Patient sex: F
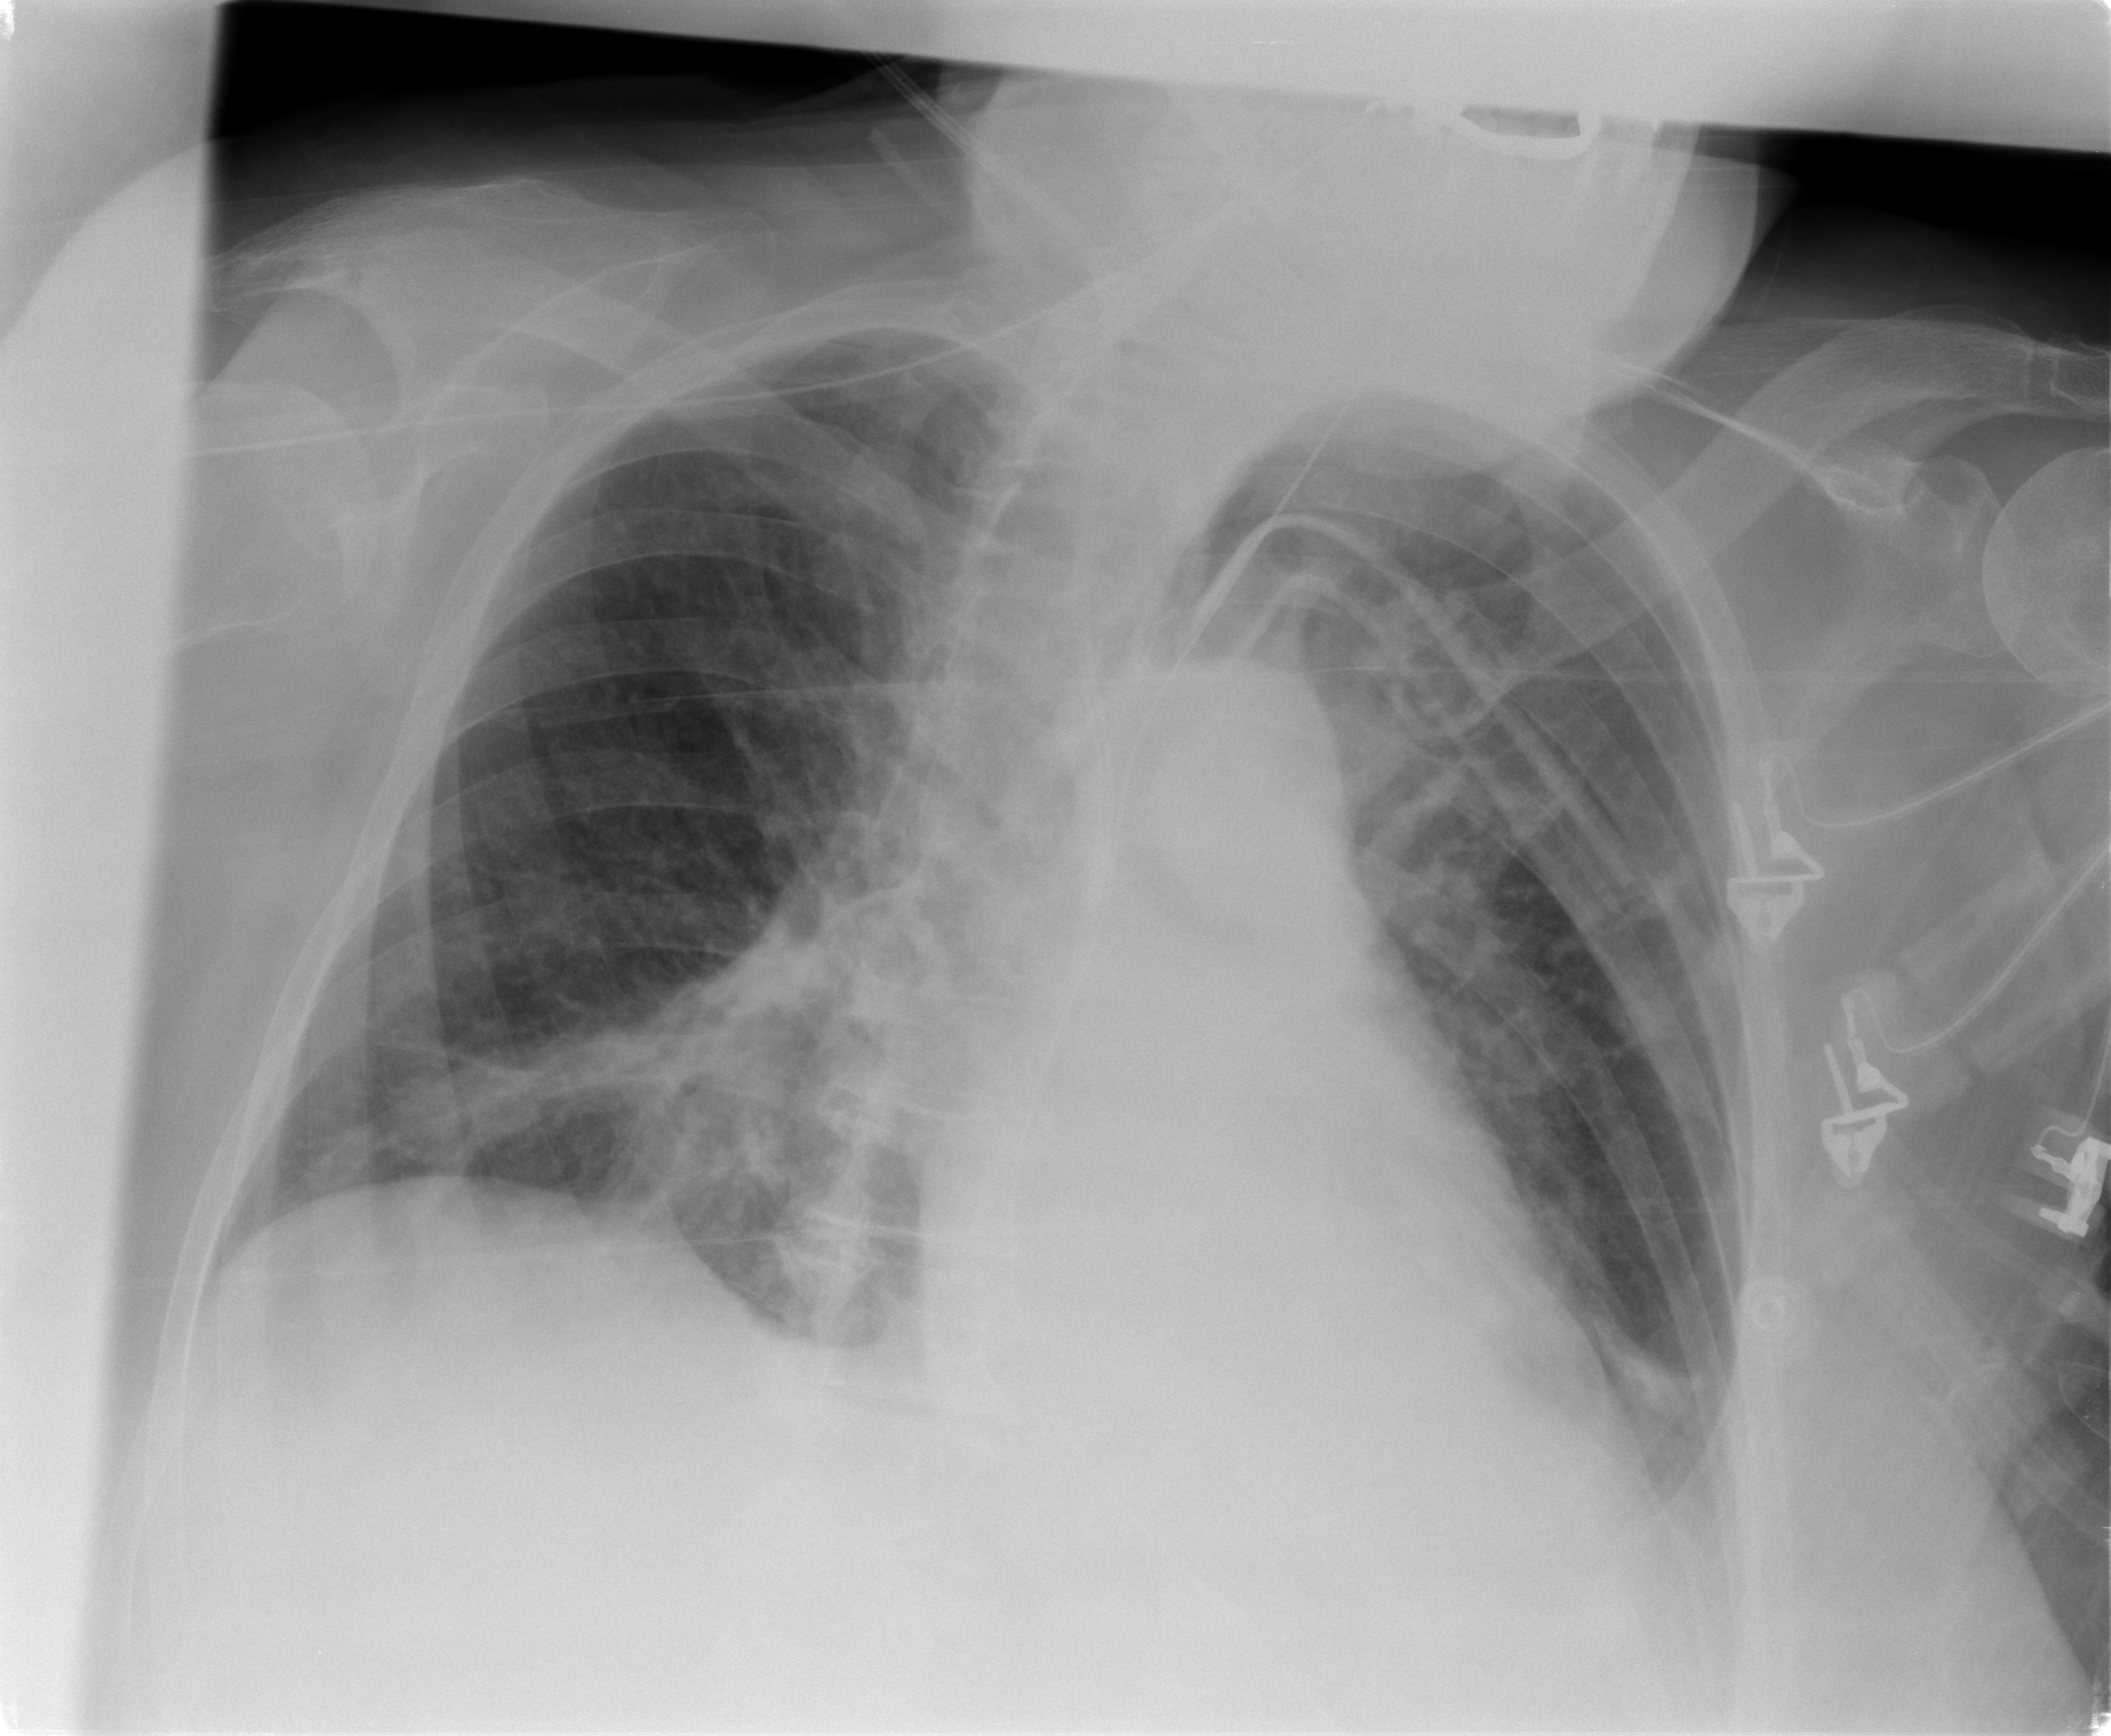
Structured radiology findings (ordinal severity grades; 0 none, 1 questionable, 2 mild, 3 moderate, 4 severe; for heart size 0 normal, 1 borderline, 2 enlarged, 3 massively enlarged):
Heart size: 0
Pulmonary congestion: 2
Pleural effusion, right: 0
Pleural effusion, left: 0
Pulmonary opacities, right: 1
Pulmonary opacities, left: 0
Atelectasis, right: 2
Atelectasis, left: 2